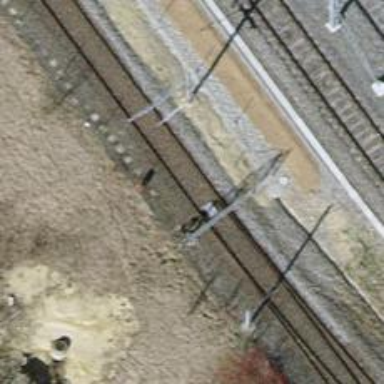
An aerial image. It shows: Single track railway spur with electrification through contact line.